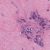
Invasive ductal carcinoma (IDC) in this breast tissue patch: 1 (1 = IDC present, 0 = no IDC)